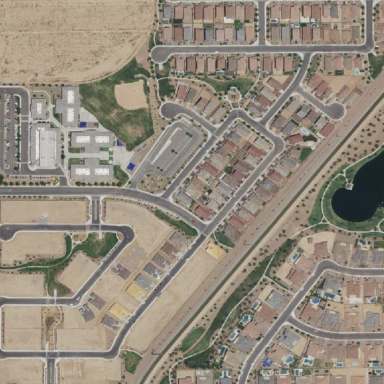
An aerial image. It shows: Residential area composed of single-family homes.